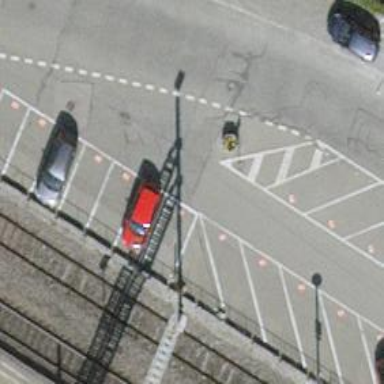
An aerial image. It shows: Asphalt parking aisle road for service vehicles.